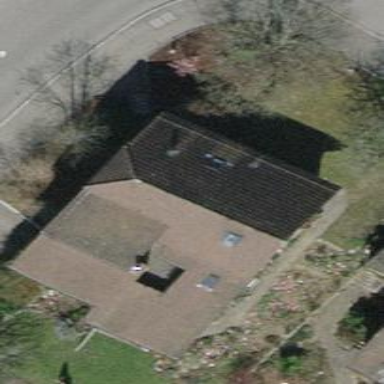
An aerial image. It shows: Detached building with gabled tile roof.